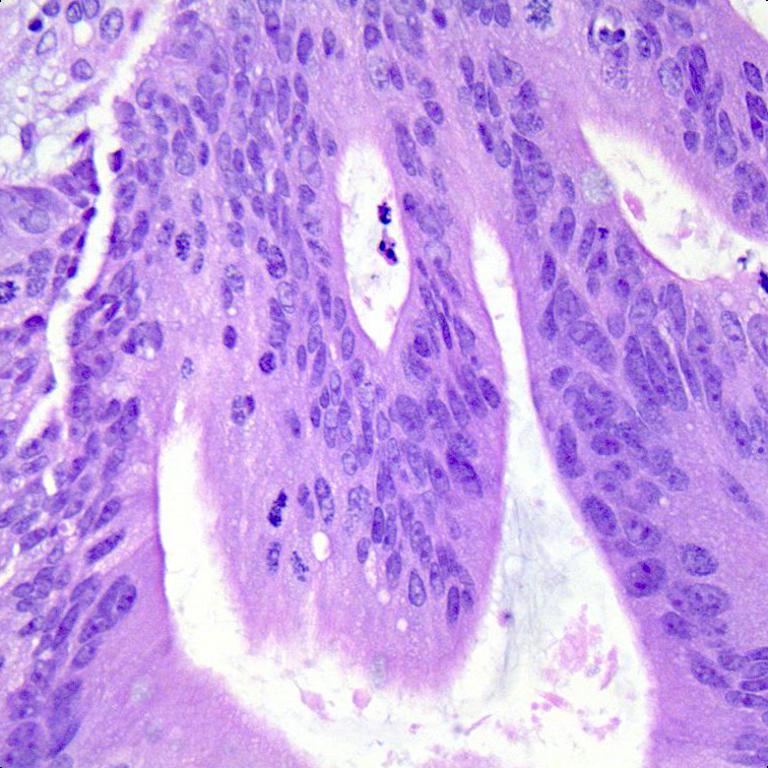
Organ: colon
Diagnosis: adenocarcinomas